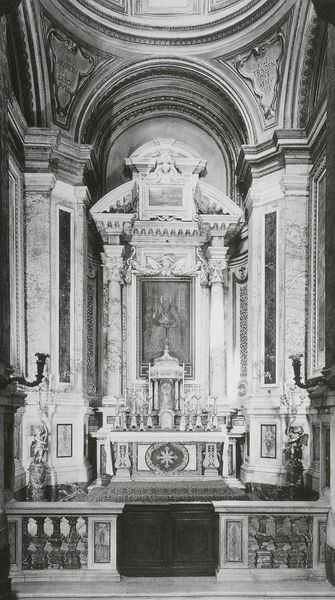
Titel: Cappella del SS. Sacramento
Künstler: Pietro da Cortona
Standort: Rom
Institution: S. Marco
Schlagwörter: weiß, fenster, grau, hell, holz, lampe, licht, marmor, schmuck, schwarz, säule, säulen, tisch, tür, dach, zaun, hochformat, teppich, architektur, barock, stein, bild, innenraum, brüstung, kirche, boden, figur, gold, decke, bühne, leuchte, renaissance, rund, engel, statue, relief, schiff, schrift, bogen, italien, giebel, beleuchtung, empore, pilaster, figuren, rundbogen, kuppel, thron, kartusche, detail, ornamente, verzierung, kerze, kerzen, leuchter, stuck, deutsch, geländer, stufe, lichteinfall, foto, fotografie, photographie, bögen, nische, arkade, gewölbe, alter, kreuz, münchen, balustrade, dom, schwarz weiss, zwickel, altar, architrav, hochaltar, kathedrale, rom, kapitell, photo, segmentbogen, fries, zickzack, sims, kerzenhalter, kerzenleuchter, chorschranke, kirchenschiff, lettner, schranke, gesims, kreuze, statuen, kanzel, altarraum, apsis, zentral, religiös, chor, kapelle, diagonale, heilige, fresko, niesche, basis, dorisch, putten, maria, korinthisch, schaft, sakral, aufnahme, eierstab, kandelaber, altarbild, sakralbau, tonne, gebälk, türchen, astragal, kyma, perlstab, zentralbau, zentralraum, säulenordnung, ordnung, zentalbau, architraf, pilasterordnung, sakralarchitektur, il gesu, pendentif, piedestal, baluster, korinthische ordnung, tabernakel, balustraden, seulen, mensa, retabel, orthogonale, ziborium, polychrom, feierlich, gebetsbank, abtrennung, abseite, kuppelfuss, gesprengt, altarretabel, seitenaltar, orthogonal, sprenggiebel, altartuch, verkröpft, polychromie, verkröpfung, saint, sant, chorschranken, decker, pendentifkuppel, altarschranke, giebell, käulen, verkröpftes gebälk, vier arkaden